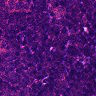
Metastatic tissue present: no